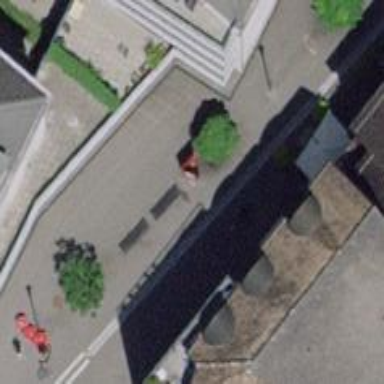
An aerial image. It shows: Black bench.